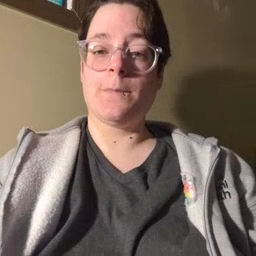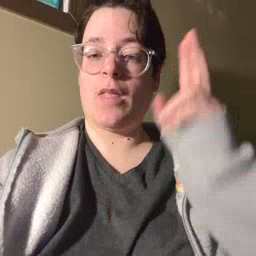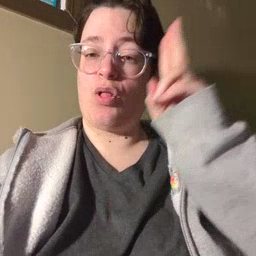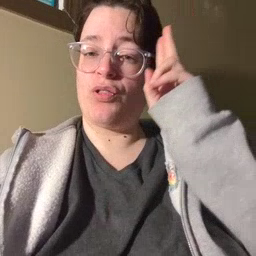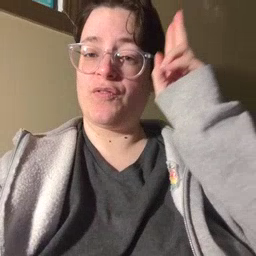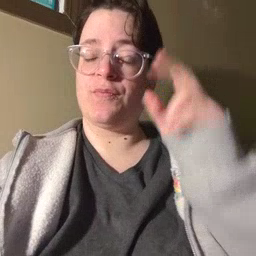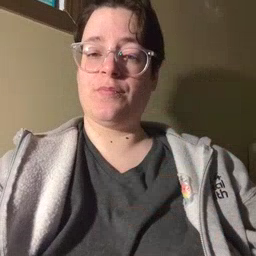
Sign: uncle